Question: I'm trying to create a new Maven project but I get this error from the pom.xml...
Can anybody help me solving the problem, please? I'm a completely newbie with Maven & Eclipse IDE
Thank you so much.

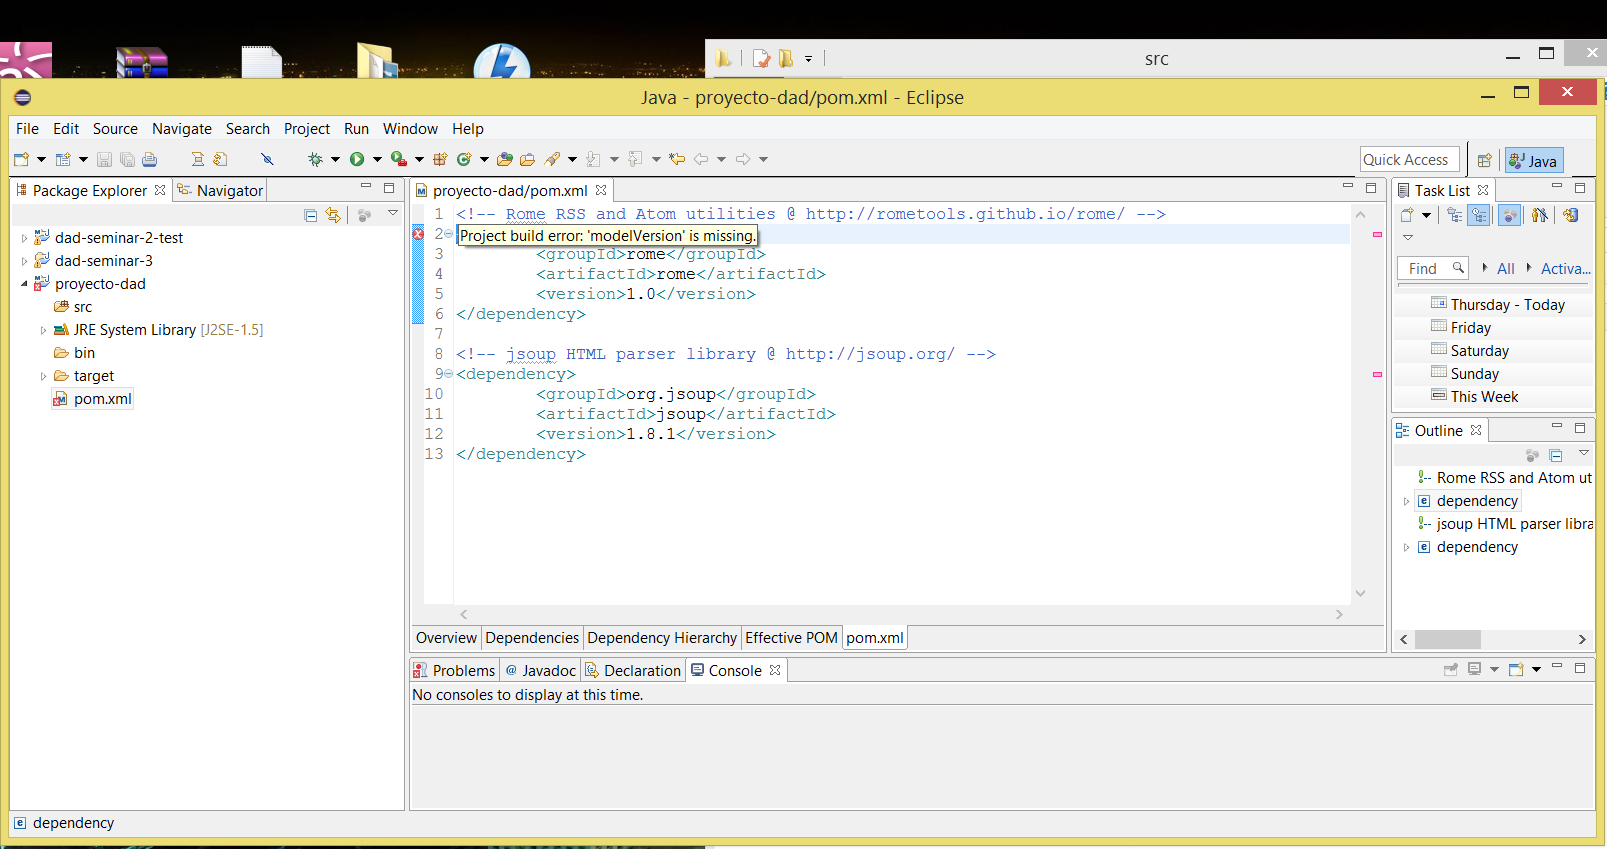
Answer: your 'pom.xml' is incomplete
you need
'''
<?xml version="1.0" encoding="UTF-8"?>
<project xmlns="http://maven.apache.org/POM/4.0.0" xmlns:xsi="http://www.w3.org/2001/XMLSchema-instance"
xsi:schemaLocation="http://maven.apache.org/POM/4.0.0 http://maven.apache.org/maven-v4_0_0.xsd">
<modelVersion>4.0.0</modelVersion>
<groupId>your.group.id</groupId>
<artifactId>your-artifact-id</artifactId>
<version>your-version</version>
<!-- all stuff here -->
</project>
'''